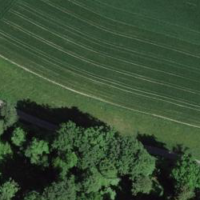
EUNIS habitat code: 41
Species observed at this site:
Sambucus racemosa